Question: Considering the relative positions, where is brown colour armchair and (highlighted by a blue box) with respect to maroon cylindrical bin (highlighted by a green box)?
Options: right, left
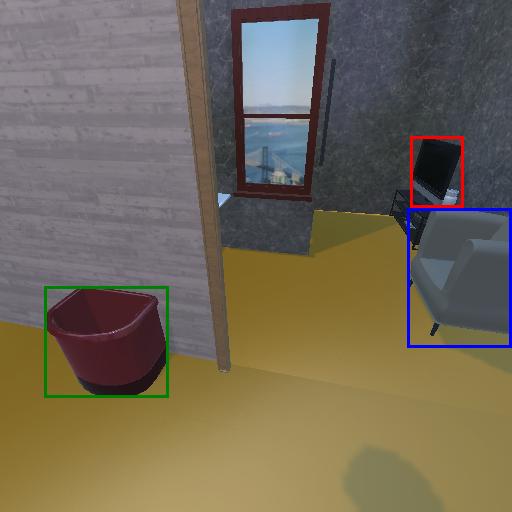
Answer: right